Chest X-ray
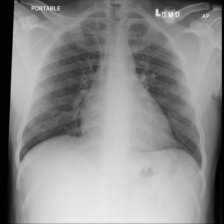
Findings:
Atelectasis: negative
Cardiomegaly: negative
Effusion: negative
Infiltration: negative
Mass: negative
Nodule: negative
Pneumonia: negative
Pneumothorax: negative
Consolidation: negative
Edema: negative
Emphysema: negative
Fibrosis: negative
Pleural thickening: negative
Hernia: negative